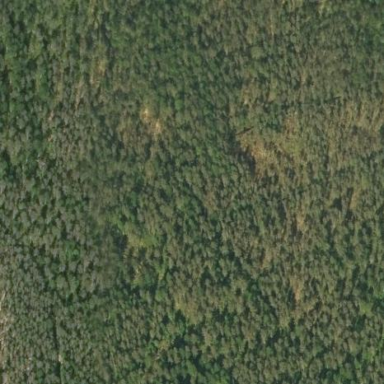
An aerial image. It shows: Needle-leaved woodland.